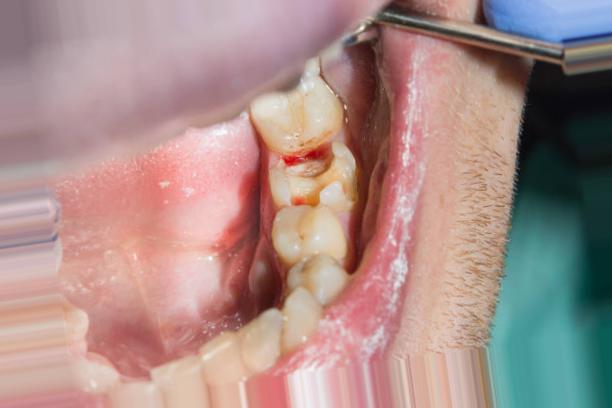
Condition: Caries